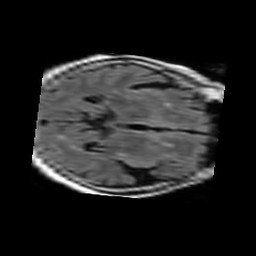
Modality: FLAIR
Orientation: axial
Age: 73
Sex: female
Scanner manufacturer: philips
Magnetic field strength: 1.5 T
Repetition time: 11 s
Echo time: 0.14 s